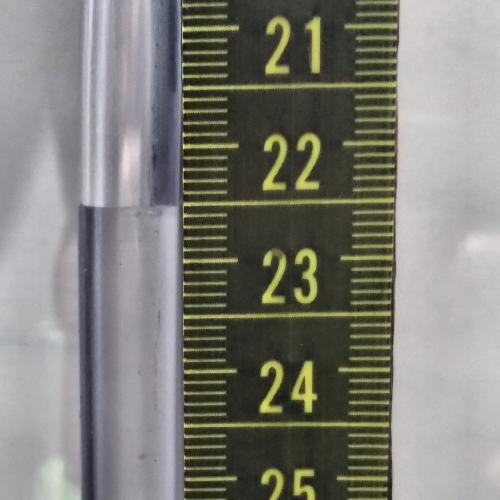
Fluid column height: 22.5 cm